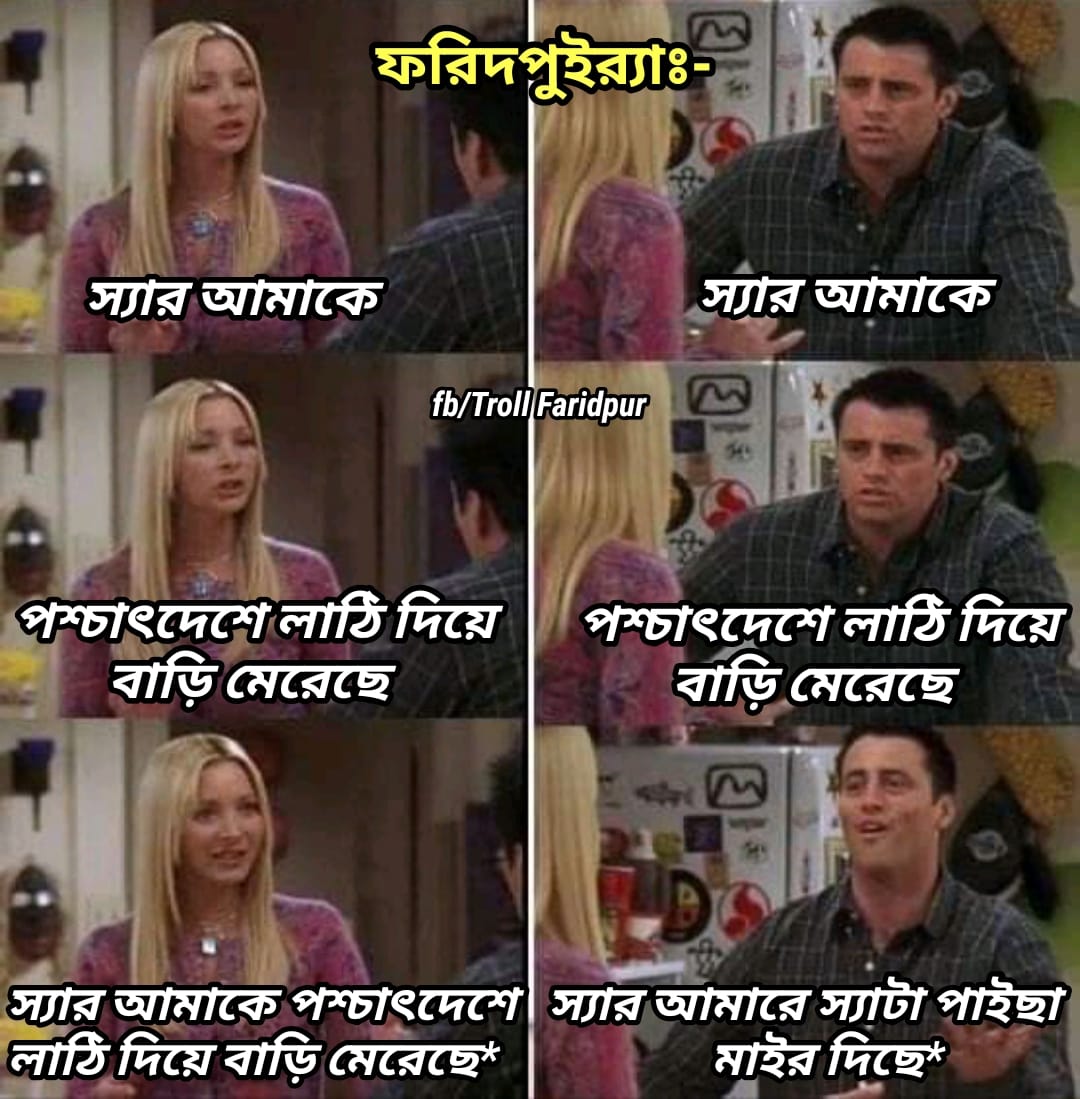
Caption: ফরিদপুইর‍্যাঃ-    স্যার আমাকে   স্যার আমাকে    পশ্চাতদেশে লাঠি দিয়ে বাড়ি মেরেছে      পশ্চাতদেশে লাঠি দিয়ে বাড়ি মেরেছে       স্যার আমাকে পশ্চাতদেশে লাঠি দিয়ে বাড়ি মেরেছে*         স্যার আমারে  স্যাটা পাইছা মাইর দিছে*
Label: non-hate